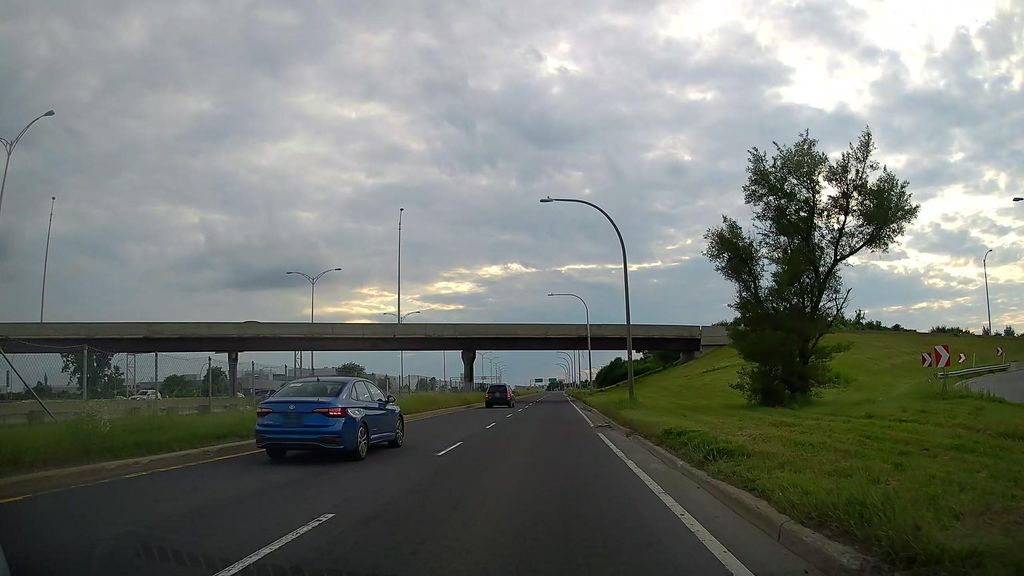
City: montreal